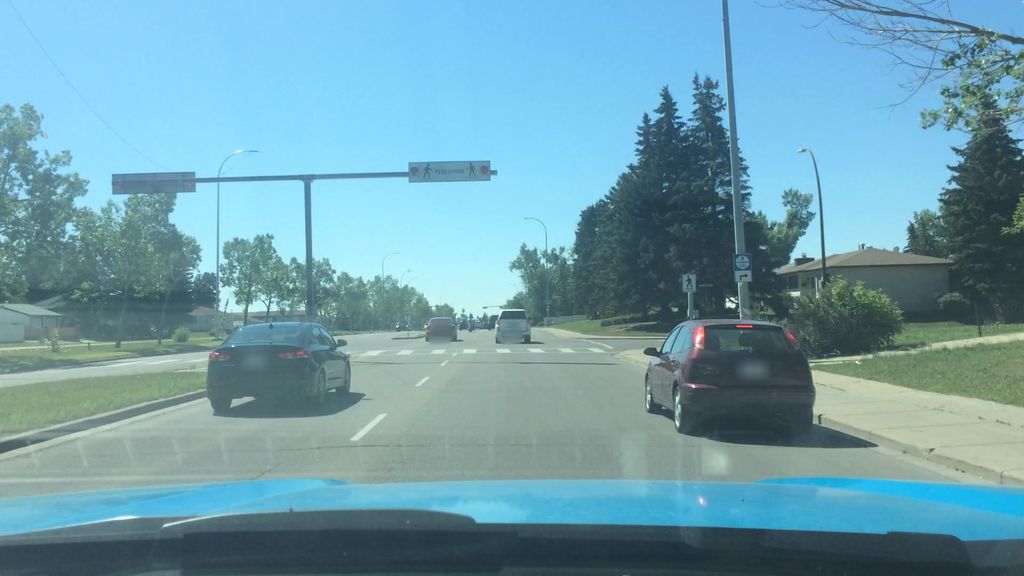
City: calgary